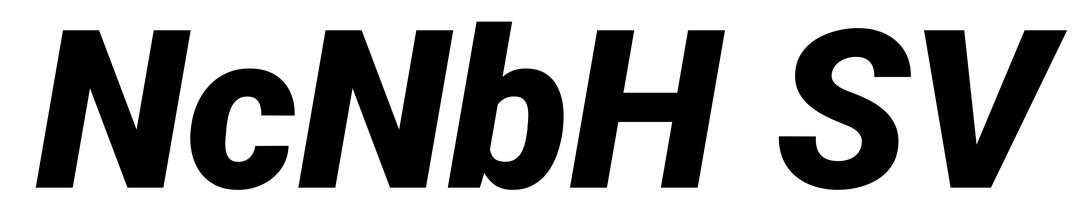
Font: Roboto-Italic_Black_Italic